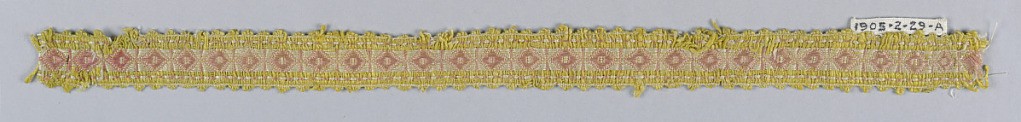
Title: Trimming
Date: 17th century
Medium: silk Technique: woven
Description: Design of white lozenges set in a red square with yellow borders and a scalloped picot edge.